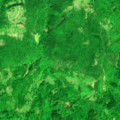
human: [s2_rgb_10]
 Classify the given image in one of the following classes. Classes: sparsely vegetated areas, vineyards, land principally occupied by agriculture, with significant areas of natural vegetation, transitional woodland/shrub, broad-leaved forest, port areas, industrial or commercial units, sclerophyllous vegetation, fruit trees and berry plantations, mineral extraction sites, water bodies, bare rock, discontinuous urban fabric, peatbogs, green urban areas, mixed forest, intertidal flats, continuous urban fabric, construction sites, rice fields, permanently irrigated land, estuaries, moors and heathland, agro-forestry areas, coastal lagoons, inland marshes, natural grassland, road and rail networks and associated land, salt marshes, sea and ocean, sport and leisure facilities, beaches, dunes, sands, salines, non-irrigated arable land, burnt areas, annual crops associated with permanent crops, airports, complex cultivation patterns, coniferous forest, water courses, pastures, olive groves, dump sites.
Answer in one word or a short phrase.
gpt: broad-leaved forest, transitional woodland/shrub